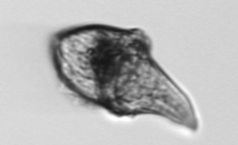
Label: Gyrodinium